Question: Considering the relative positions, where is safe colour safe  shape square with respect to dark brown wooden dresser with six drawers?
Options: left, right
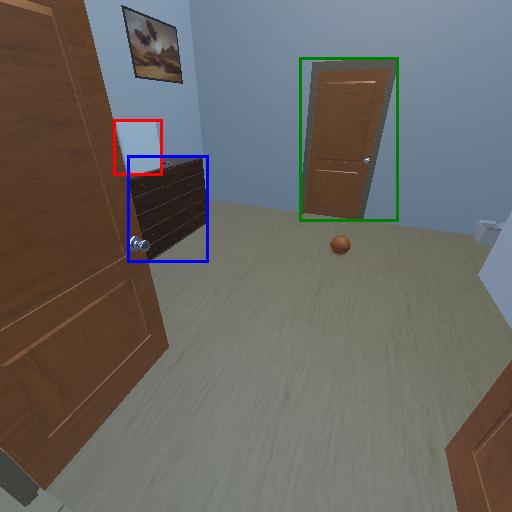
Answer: left